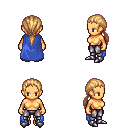
a pixel art fantasy rpg character, female body template, human, tanned skin, blue cape, metal pants, light blonde ponytail hairstyle, metal boots, four views (front, back, left, right), 2x2 character sprite sheet, small pixel art, hard edges, no anti-aliasing